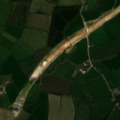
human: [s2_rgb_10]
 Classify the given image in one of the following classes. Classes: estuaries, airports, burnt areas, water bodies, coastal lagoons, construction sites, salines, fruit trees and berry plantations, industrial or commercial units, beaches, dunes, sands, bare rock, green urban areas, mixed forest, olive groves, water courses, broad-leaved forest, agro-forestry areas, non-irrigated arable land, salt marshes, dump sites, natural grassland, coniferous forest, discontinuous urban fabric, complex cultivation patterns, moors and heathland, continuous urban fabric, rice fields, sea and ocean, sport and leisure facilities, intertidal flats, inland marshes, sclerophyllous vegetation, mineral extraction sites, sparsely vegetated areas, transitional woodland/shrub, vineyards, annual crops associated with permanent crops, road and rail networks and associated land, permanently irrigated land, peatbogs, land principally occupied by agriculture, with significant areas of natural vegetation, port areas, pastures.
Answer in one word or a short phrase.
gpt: construction sites, pastures, coniferous forest, transitional woodland/shrub